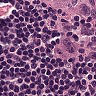
Metastatic tissue present: yes